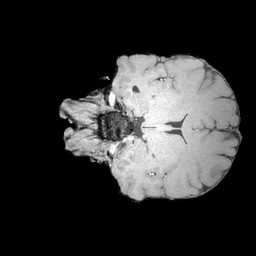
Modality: MP2RAGE
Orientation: coronal